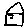
Label: house